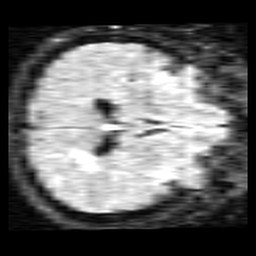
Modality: FLAIR
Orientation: axial
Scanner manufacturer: siemens
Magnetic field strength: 1.5 T
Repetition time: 8.63 s
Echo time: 0.111 s